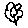
Label: flower